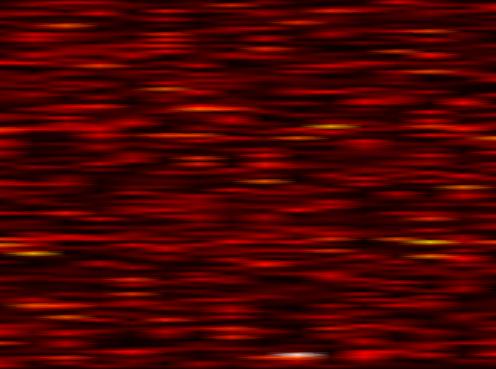
Label: WOLA